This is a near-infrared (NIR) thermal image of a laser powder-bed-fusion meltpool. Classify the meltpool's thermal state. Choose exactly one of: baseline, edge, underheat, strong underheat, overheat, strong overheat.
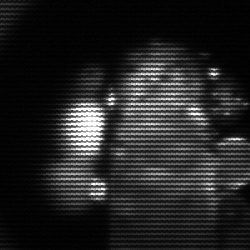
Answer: strong underheat